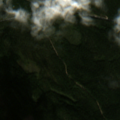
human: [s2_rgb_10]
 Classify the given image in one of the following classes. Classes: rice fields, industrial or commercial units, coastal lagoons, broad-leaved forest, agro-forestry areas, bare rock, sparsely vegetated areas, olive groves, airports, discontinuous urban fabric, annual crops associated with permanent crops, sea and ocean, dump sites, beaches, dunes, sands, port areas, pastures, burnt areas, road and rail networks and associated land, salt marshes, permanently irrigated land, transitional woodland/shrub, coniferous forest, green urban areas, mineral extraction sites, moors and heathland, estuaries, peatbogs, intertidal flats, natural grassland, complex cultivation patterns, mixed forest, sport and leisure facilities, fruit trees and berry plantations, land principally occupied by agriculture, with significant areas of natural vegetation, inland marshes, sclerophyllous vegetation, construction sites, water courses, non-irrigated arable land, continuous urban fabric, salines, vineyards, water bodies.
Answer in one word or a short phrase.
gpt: coniferous forest